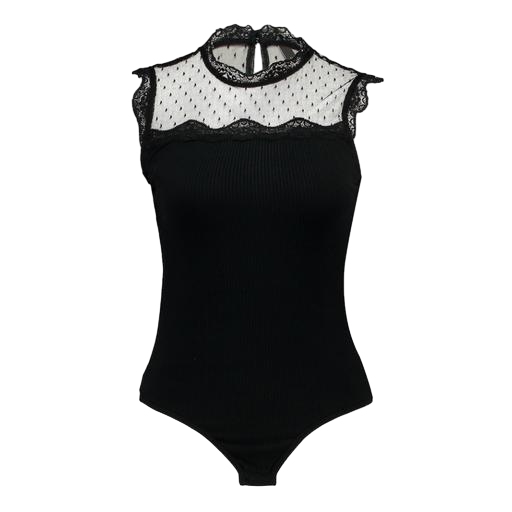
black curve cami rib lace, black lace-accented top, black lacey mesh-paneled top, white background